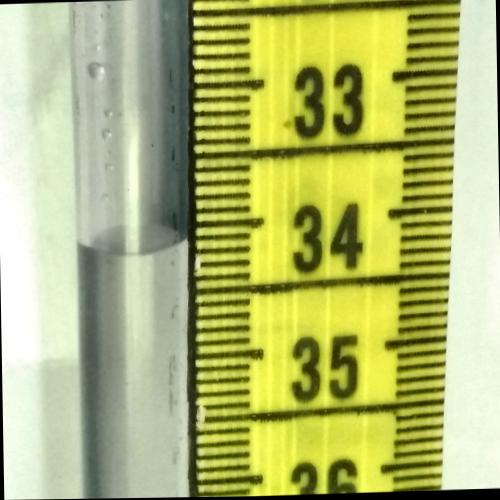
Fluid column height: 34.1 cm